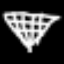
Label: diamond